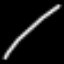
Label: line